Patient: sex F, age 48
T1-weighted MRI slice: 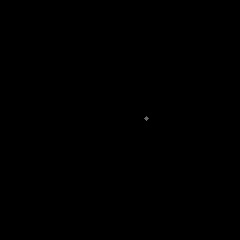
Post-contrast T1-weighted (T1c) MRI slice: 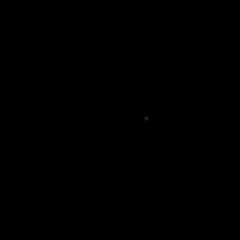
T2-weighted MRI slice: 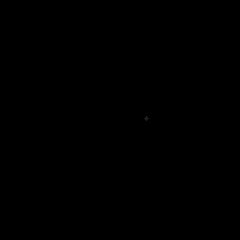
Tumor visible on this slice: no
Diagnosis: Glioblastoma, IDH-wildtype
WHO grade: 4